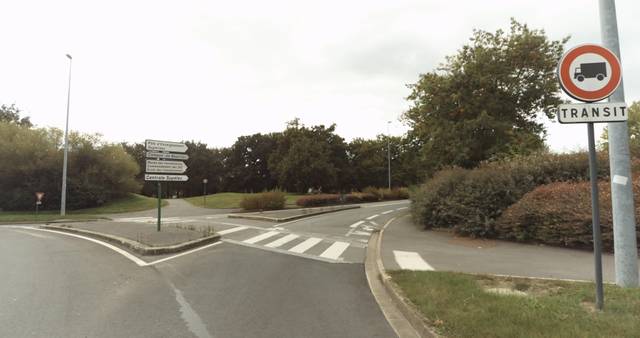
Region: France
Coordinates: 48.124, -1.621